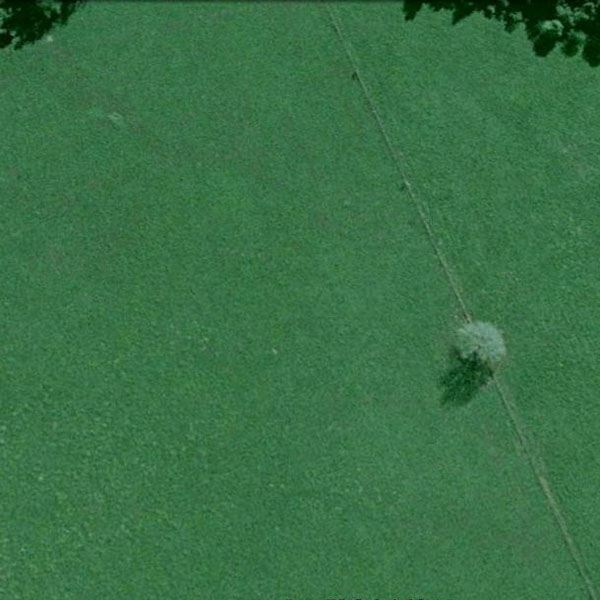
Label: Meadow